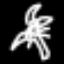
Label: palm tree